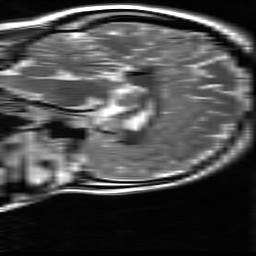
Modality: T2w
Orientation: sagittal
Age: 23
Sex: female
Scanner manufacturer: ge
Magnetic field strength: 3 T
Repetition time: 5.192 s
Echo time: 0.1003 s